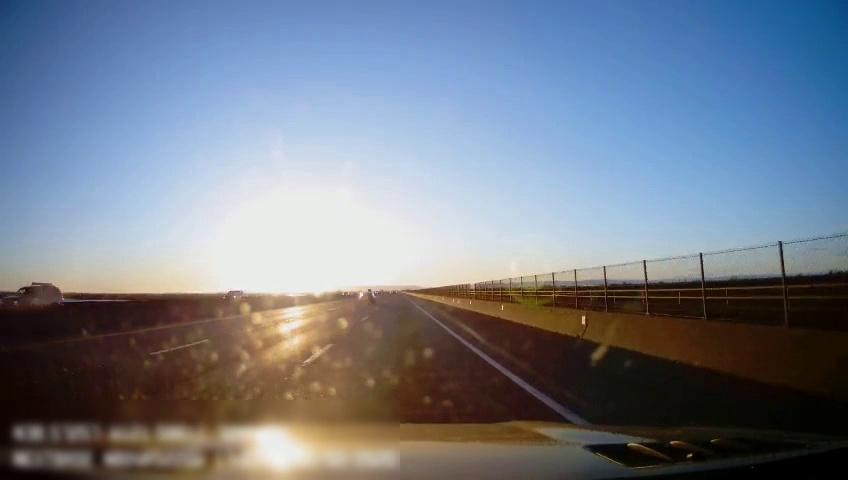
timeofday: Day
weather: Sunny
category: Drivable Space
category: Vehicles | Car
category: Vehicles | SUV
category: Vehicles | Truck
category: Lanes | Alternate Lane
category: Lanes | Current Lane
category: Lanes | Current Lane
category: Lanes | Alternate Lane